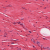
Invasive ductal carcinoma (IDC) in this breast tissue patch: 0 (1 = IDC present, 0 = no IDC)